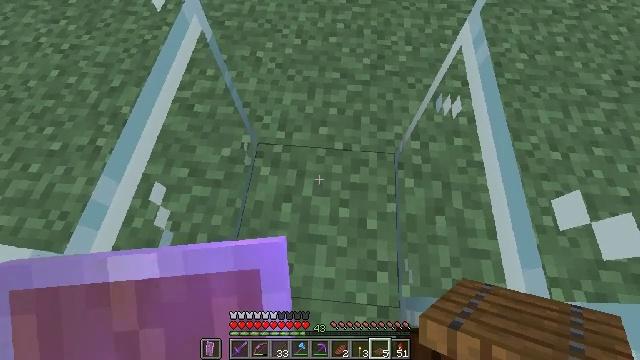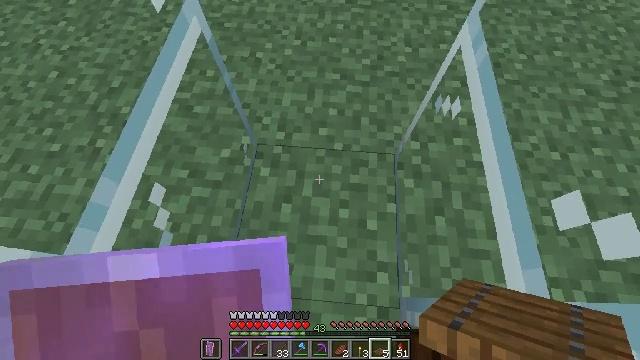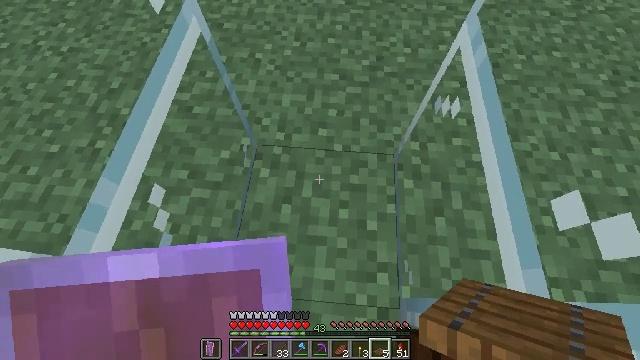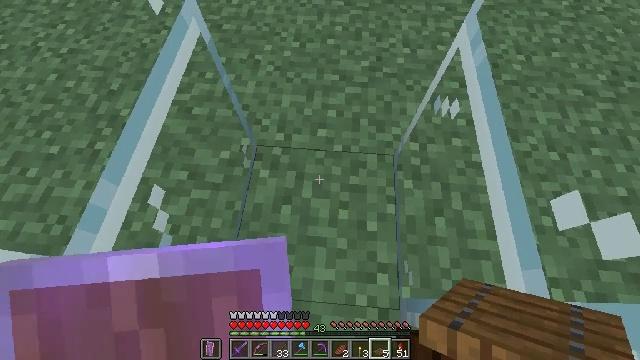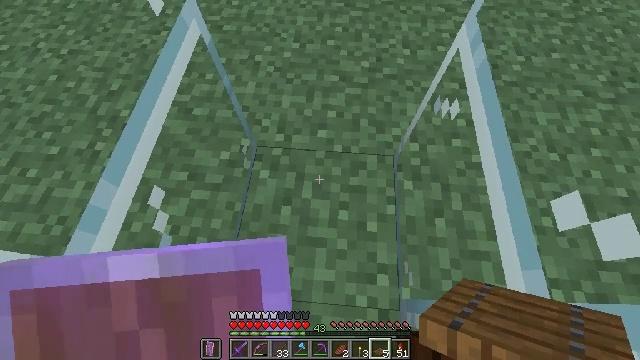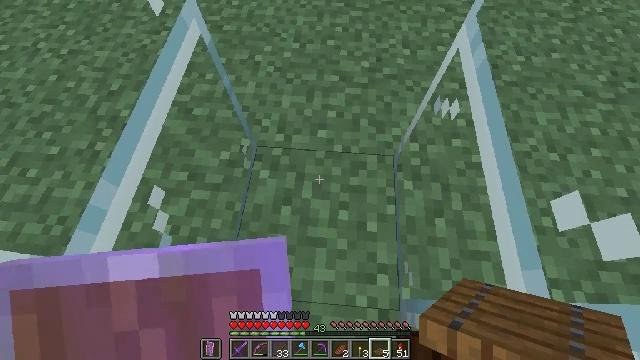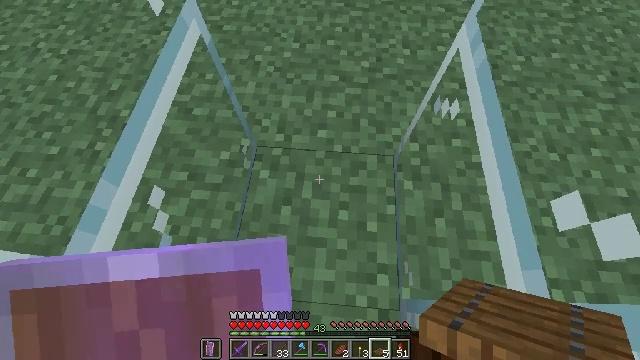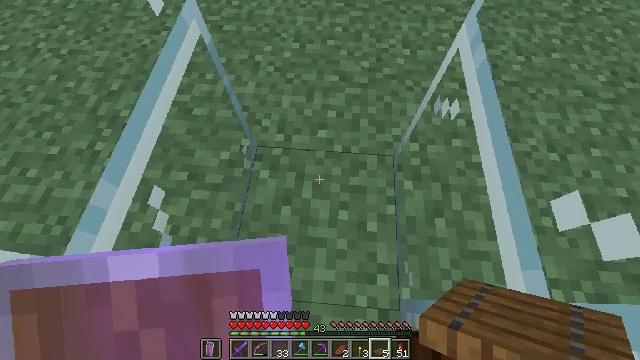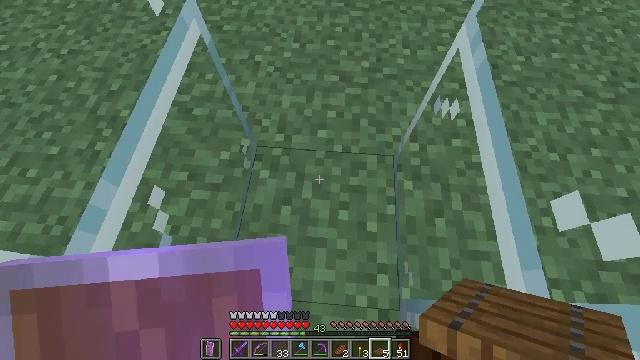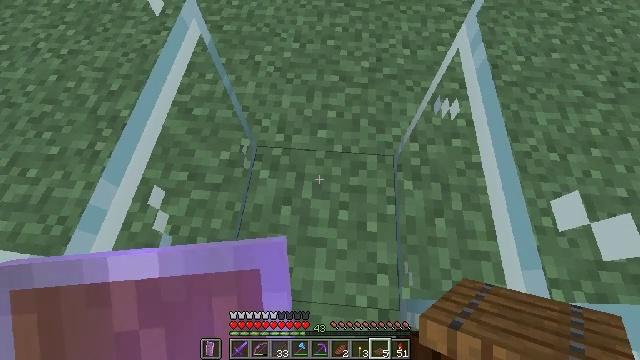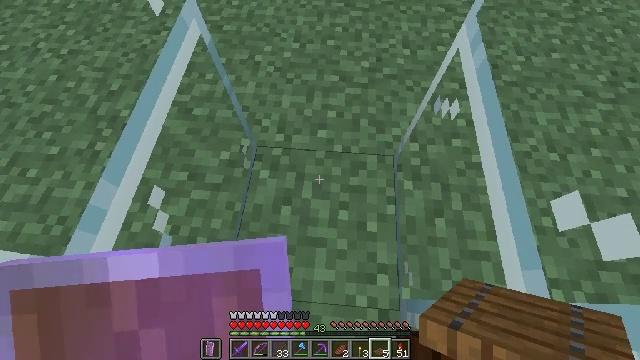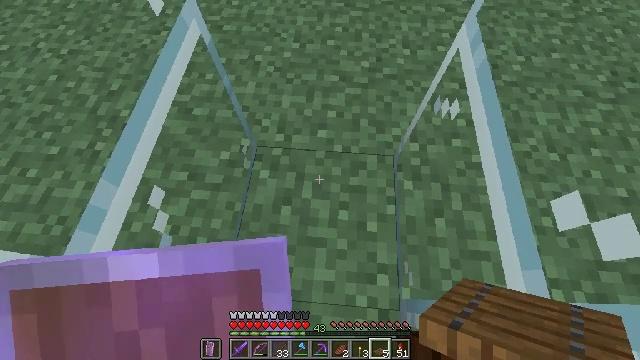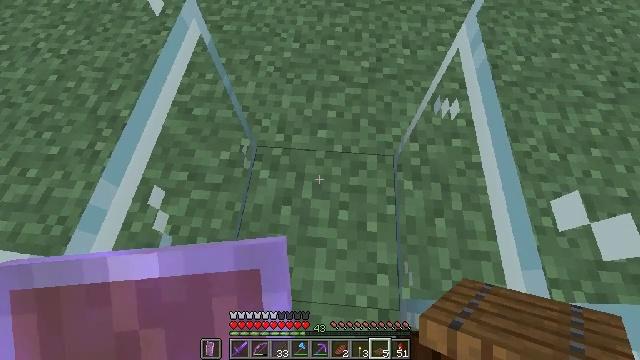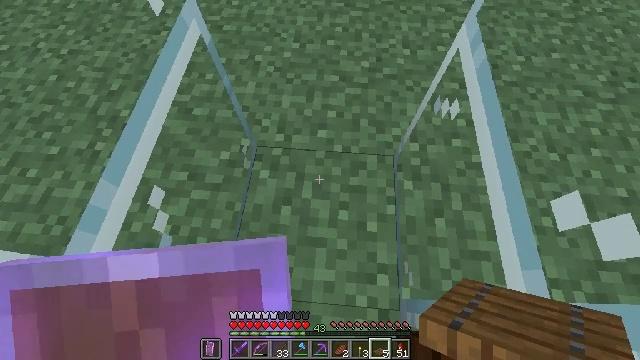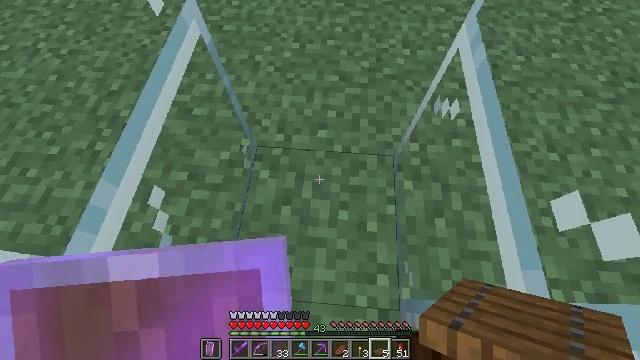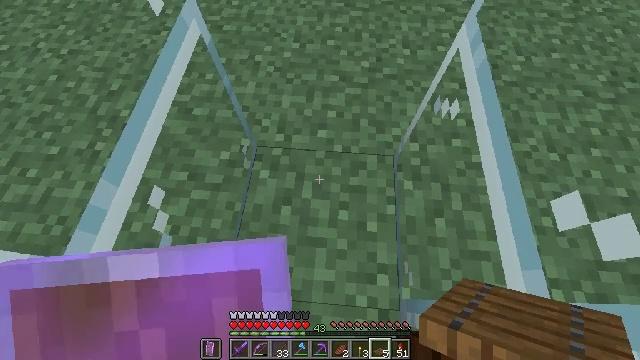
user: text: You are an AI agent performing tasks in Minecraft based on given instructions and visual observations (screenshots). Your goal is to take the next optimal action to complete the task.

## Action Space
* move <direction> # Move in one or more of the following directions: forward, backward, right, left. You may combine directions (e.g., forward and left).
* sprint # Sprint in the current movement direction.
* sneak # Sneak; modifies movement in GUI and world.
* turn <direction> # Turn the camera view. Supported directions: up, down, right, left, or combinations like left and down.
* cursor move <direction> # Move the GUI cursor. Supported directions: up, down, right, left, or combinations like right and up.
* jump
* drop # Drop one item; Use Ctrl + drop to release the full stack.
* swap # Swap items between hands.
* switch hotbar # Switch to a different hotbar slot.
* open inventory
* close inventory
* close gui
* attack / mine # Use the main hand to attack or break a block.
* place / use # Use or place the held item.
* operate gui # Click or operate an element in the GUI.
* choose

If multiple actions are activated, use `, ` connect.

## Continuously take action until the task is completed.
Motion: motion action
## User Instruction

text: Remove the dark oak fence gate.
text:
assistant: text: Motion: no_op
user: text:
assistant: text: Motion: no_op
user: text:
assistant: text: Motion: no_op
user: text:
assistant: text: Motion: no_op
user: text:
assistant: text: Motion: no_op
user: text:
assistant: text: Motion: no_op
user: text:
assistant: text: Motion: no_op
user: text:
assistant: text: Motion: no_op
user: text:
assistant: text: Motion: no_op
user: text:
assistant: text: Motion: no_op
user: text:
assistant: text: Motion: no_op
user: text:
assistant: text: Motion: no_op
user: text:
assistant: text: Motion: no_op
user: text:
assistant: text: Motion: no_op
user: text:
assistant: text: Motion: no_op
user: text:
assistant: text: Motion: move right, turn left
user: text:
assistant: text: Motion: move right, turn left
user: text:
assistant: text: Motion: move right, turn left
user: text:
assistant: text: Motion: move right, turn left
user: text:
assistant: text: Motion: move right, turn left and down
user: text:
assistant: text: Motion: move right, turn left
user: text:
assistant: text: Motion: move right, turn left
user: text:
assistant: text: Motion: move right, turn left
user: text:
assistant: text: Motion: move right, turn left
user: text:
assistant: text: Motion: turn left and up
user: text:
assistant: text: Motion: turn left and up
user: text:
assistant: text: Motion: turn left
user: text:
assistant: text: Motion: turn left
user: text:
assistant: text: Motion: turn left
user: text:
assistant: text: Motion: no_op